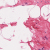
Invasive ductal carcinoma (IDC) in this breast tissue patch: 0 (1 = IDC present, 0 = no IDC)